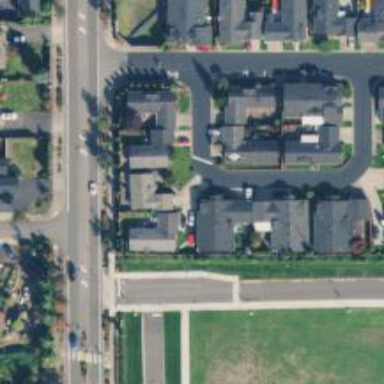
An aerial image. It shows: Residential road with asphalt surface. Sidewalk is present on the left side.